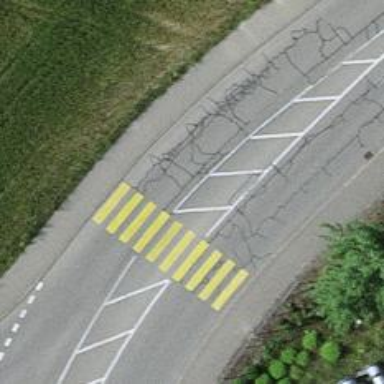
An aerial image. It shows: Zebra crossing with road island.